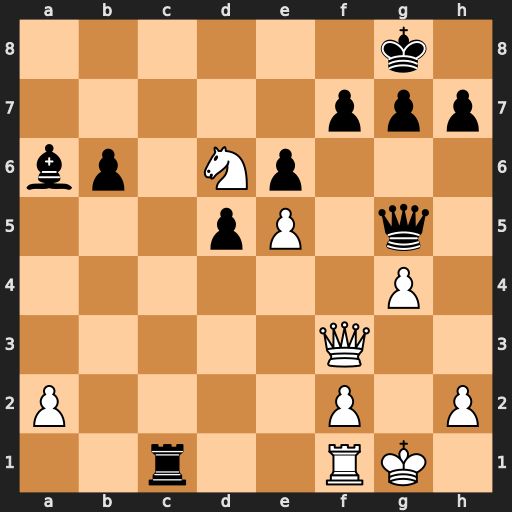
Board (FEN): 6k1/5ppp/bp1Np3/3pP1q1/6P1/5Q2/P4P1P/2r2RK1
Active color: w
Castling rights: -
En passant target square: -
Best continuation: Qxf7+ Kh8 Qe8#